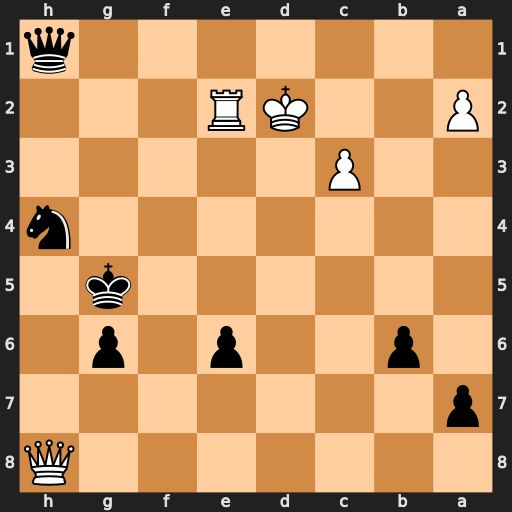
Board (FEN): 7Q/p7/1p2p1p1/6k1/7n/2P5/P2KR3/7q
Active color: b
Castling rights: -
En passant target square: -
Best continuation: Nf3+ Ke3 Qxh8